Question: I have strange behaviour with firefox (other browser works good).
I have rule:
'''
.feed.input.community .buttons .url {
background-position-x: 9px;
}
'''
After I call:
'''
$('.input.feed').addClass("community");
'''
You can see result on this screenshot.

Maybe anybody knows why or how I can determine why firefox not accept rule?
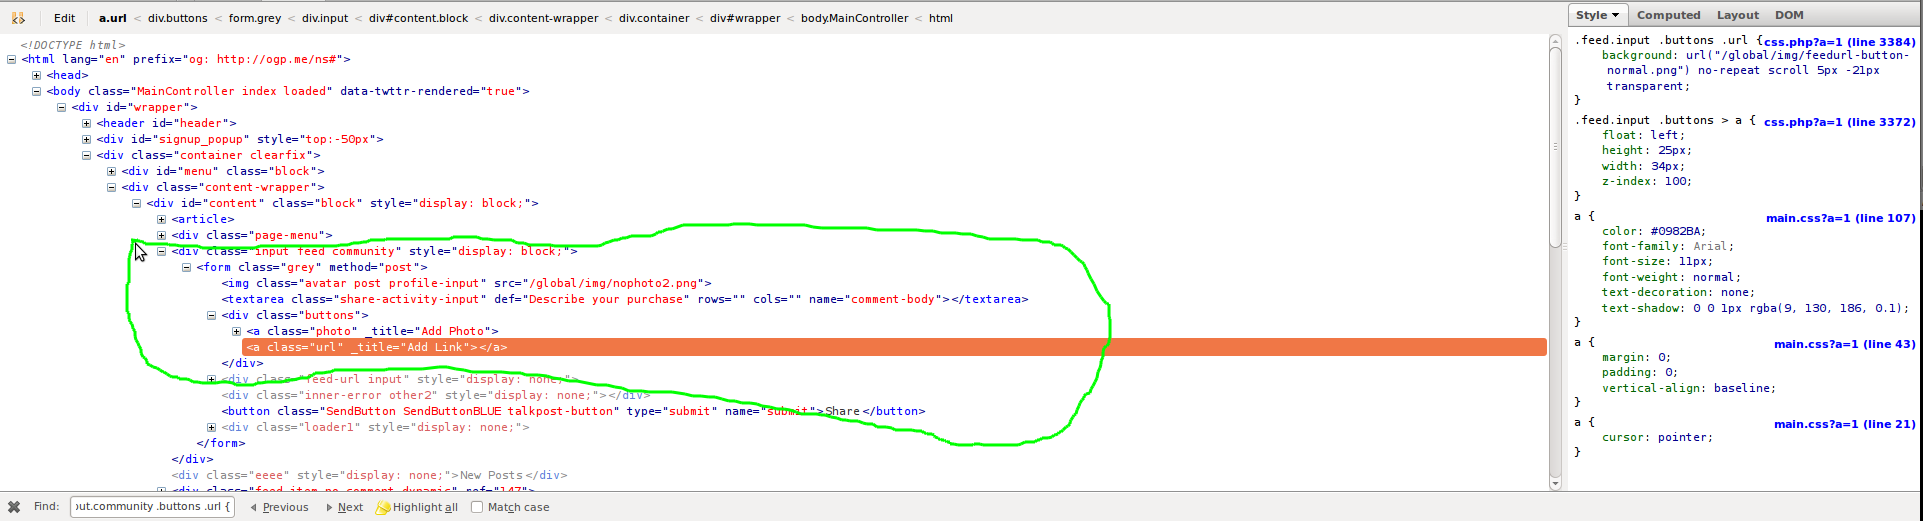
Answer: Here's your answer. Read this post about the background-position support
<URL>